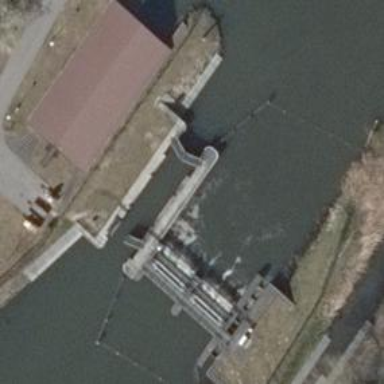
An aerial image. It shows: Lock gate along waterway.